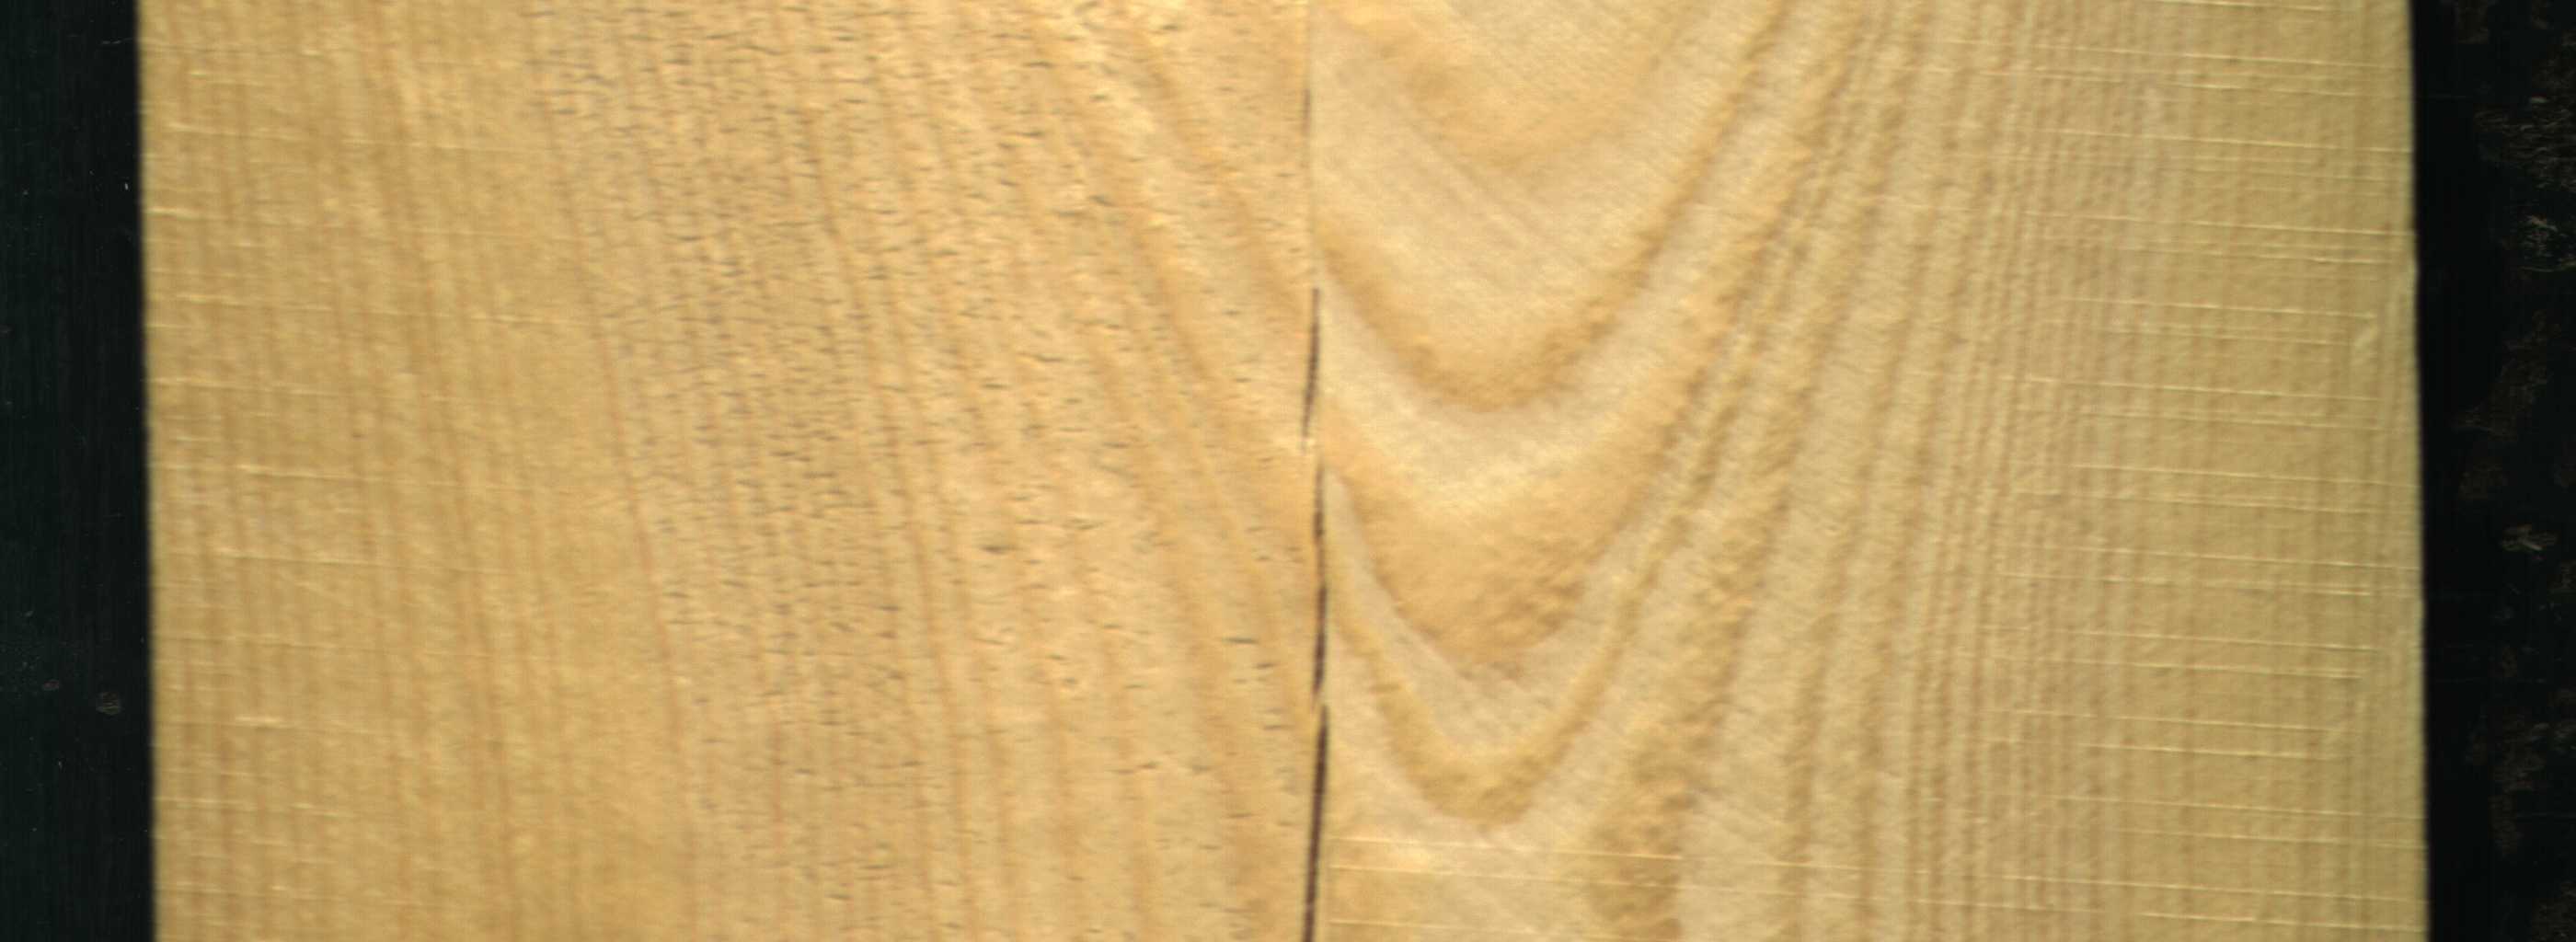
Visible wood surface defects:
Crack